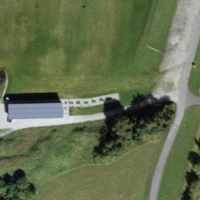
EUNIS habitat code: 23
Species observed at this site:
Eryngium alpinum